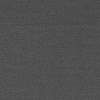
Atmospheric dust classification: dusty